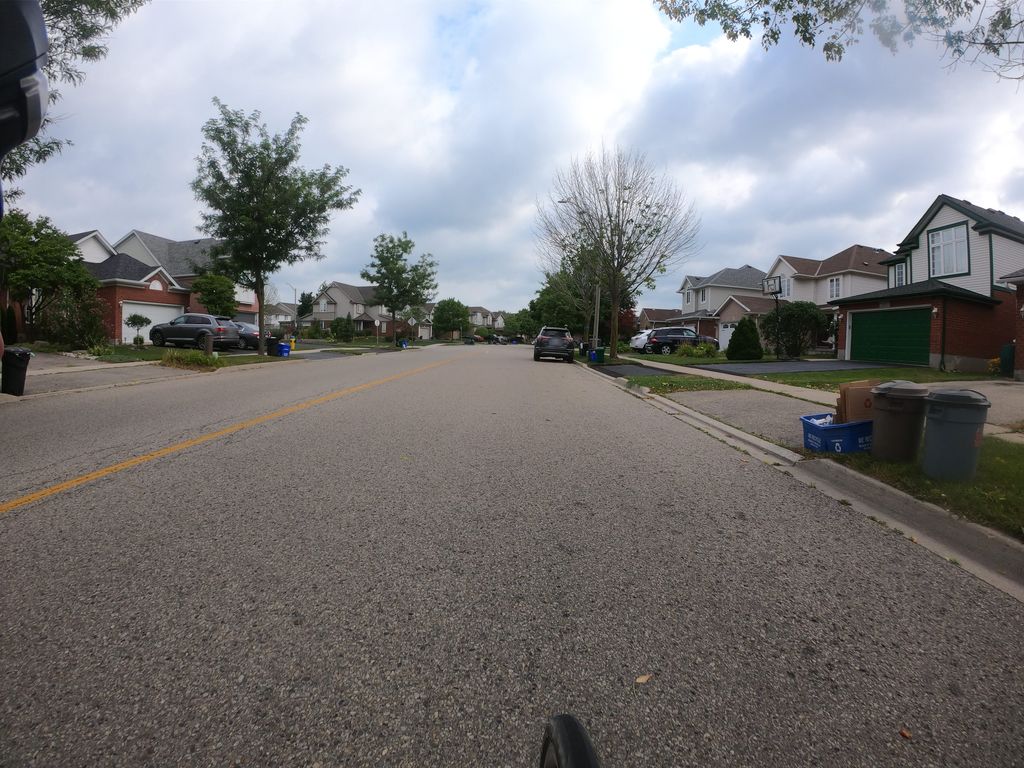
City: kitchener-waterloo